Question: I'm building this application where I have 2 activities. Both of them consist of 3 fragment - one for title, one for content and one for tab control. It is shown at image below.

First activity serves for showing list of some data's headers (item name etc.), search, app info etc. When user presses item in list, app takes him to another activity to show him detail of chosen item. This "details" activity has 6 different content fragments and user switch between them via buttons in tab control fragment (I did switching between content fragments by showing chosen one and hiding all others - I don't know if it's right way, it's my firs app so it came to my mind at first :) ).
And what I would like to do is: When I'm in detail and I swipe left/right then I want app to take me to previous/next item's detail, to same fragment where I currently was in (so not to next content fragment, but to detail of next item in 1st activity's list).
Is this somehow possible please? Because I have totally no clue how to do it :)
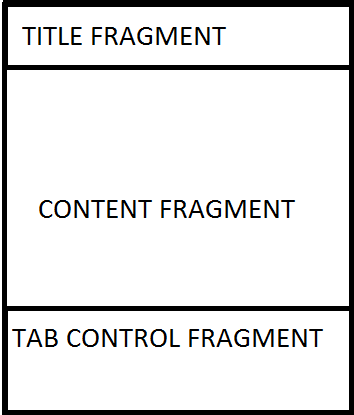
Answer: > And what I would like to do is: When I'm in detail and I swipe
left/rigt then I want app to take me to previous/next item's detail,
to same fragment where I currently was in (so not to next content
fragment, but to detail of next item in 1st activity's list).
If you want to swipe left-right then you would need a 'ViewPager' widget. I'm not sure how should your details activity behave so I'm providing you with two options. Do you want to be able to switch to the next/previous item's details (from the 6 content fragments, which I assume are related and show various data for a single item)? If yes then in that desired fragment you would replace the current content of the fragment(which will only act as a container) with a 'ViewPager' and use nested fragments for the actual content. If the user switches to the details of a previous/next item's details and then suddenly wants to see the data for that item from one of the remaining 5 content fragments then you would need to have some updates method on them to refresh the data to show the current item(a 'OnPageChangeListener' will be useful here).
Second option, is if you want to allow the user to swipe left/right from any of the 6 content fragments. If this is the case you would use the same method as above but you'll modify each of those 6 fragments.
Showing the next/previous item is easy, just get some sort of identifier of the data(a position, id), retrieve the whole used data(as in the first activity) and then cycle between it.